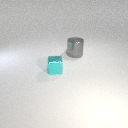
large gray metal cylinder to the right of small cyan metal cube